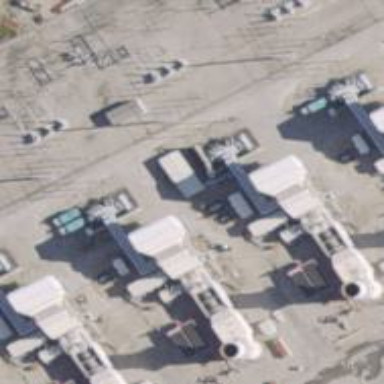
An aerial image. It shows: Gas-powered generator. It is gas turbine type generator.